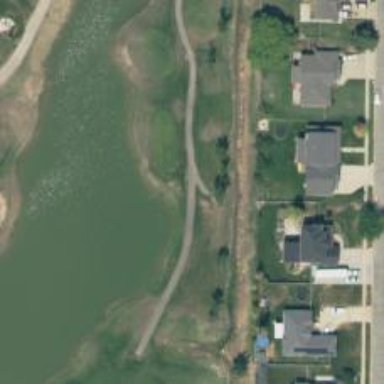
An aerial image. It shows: Service road designated as golf cart path.